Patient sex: M
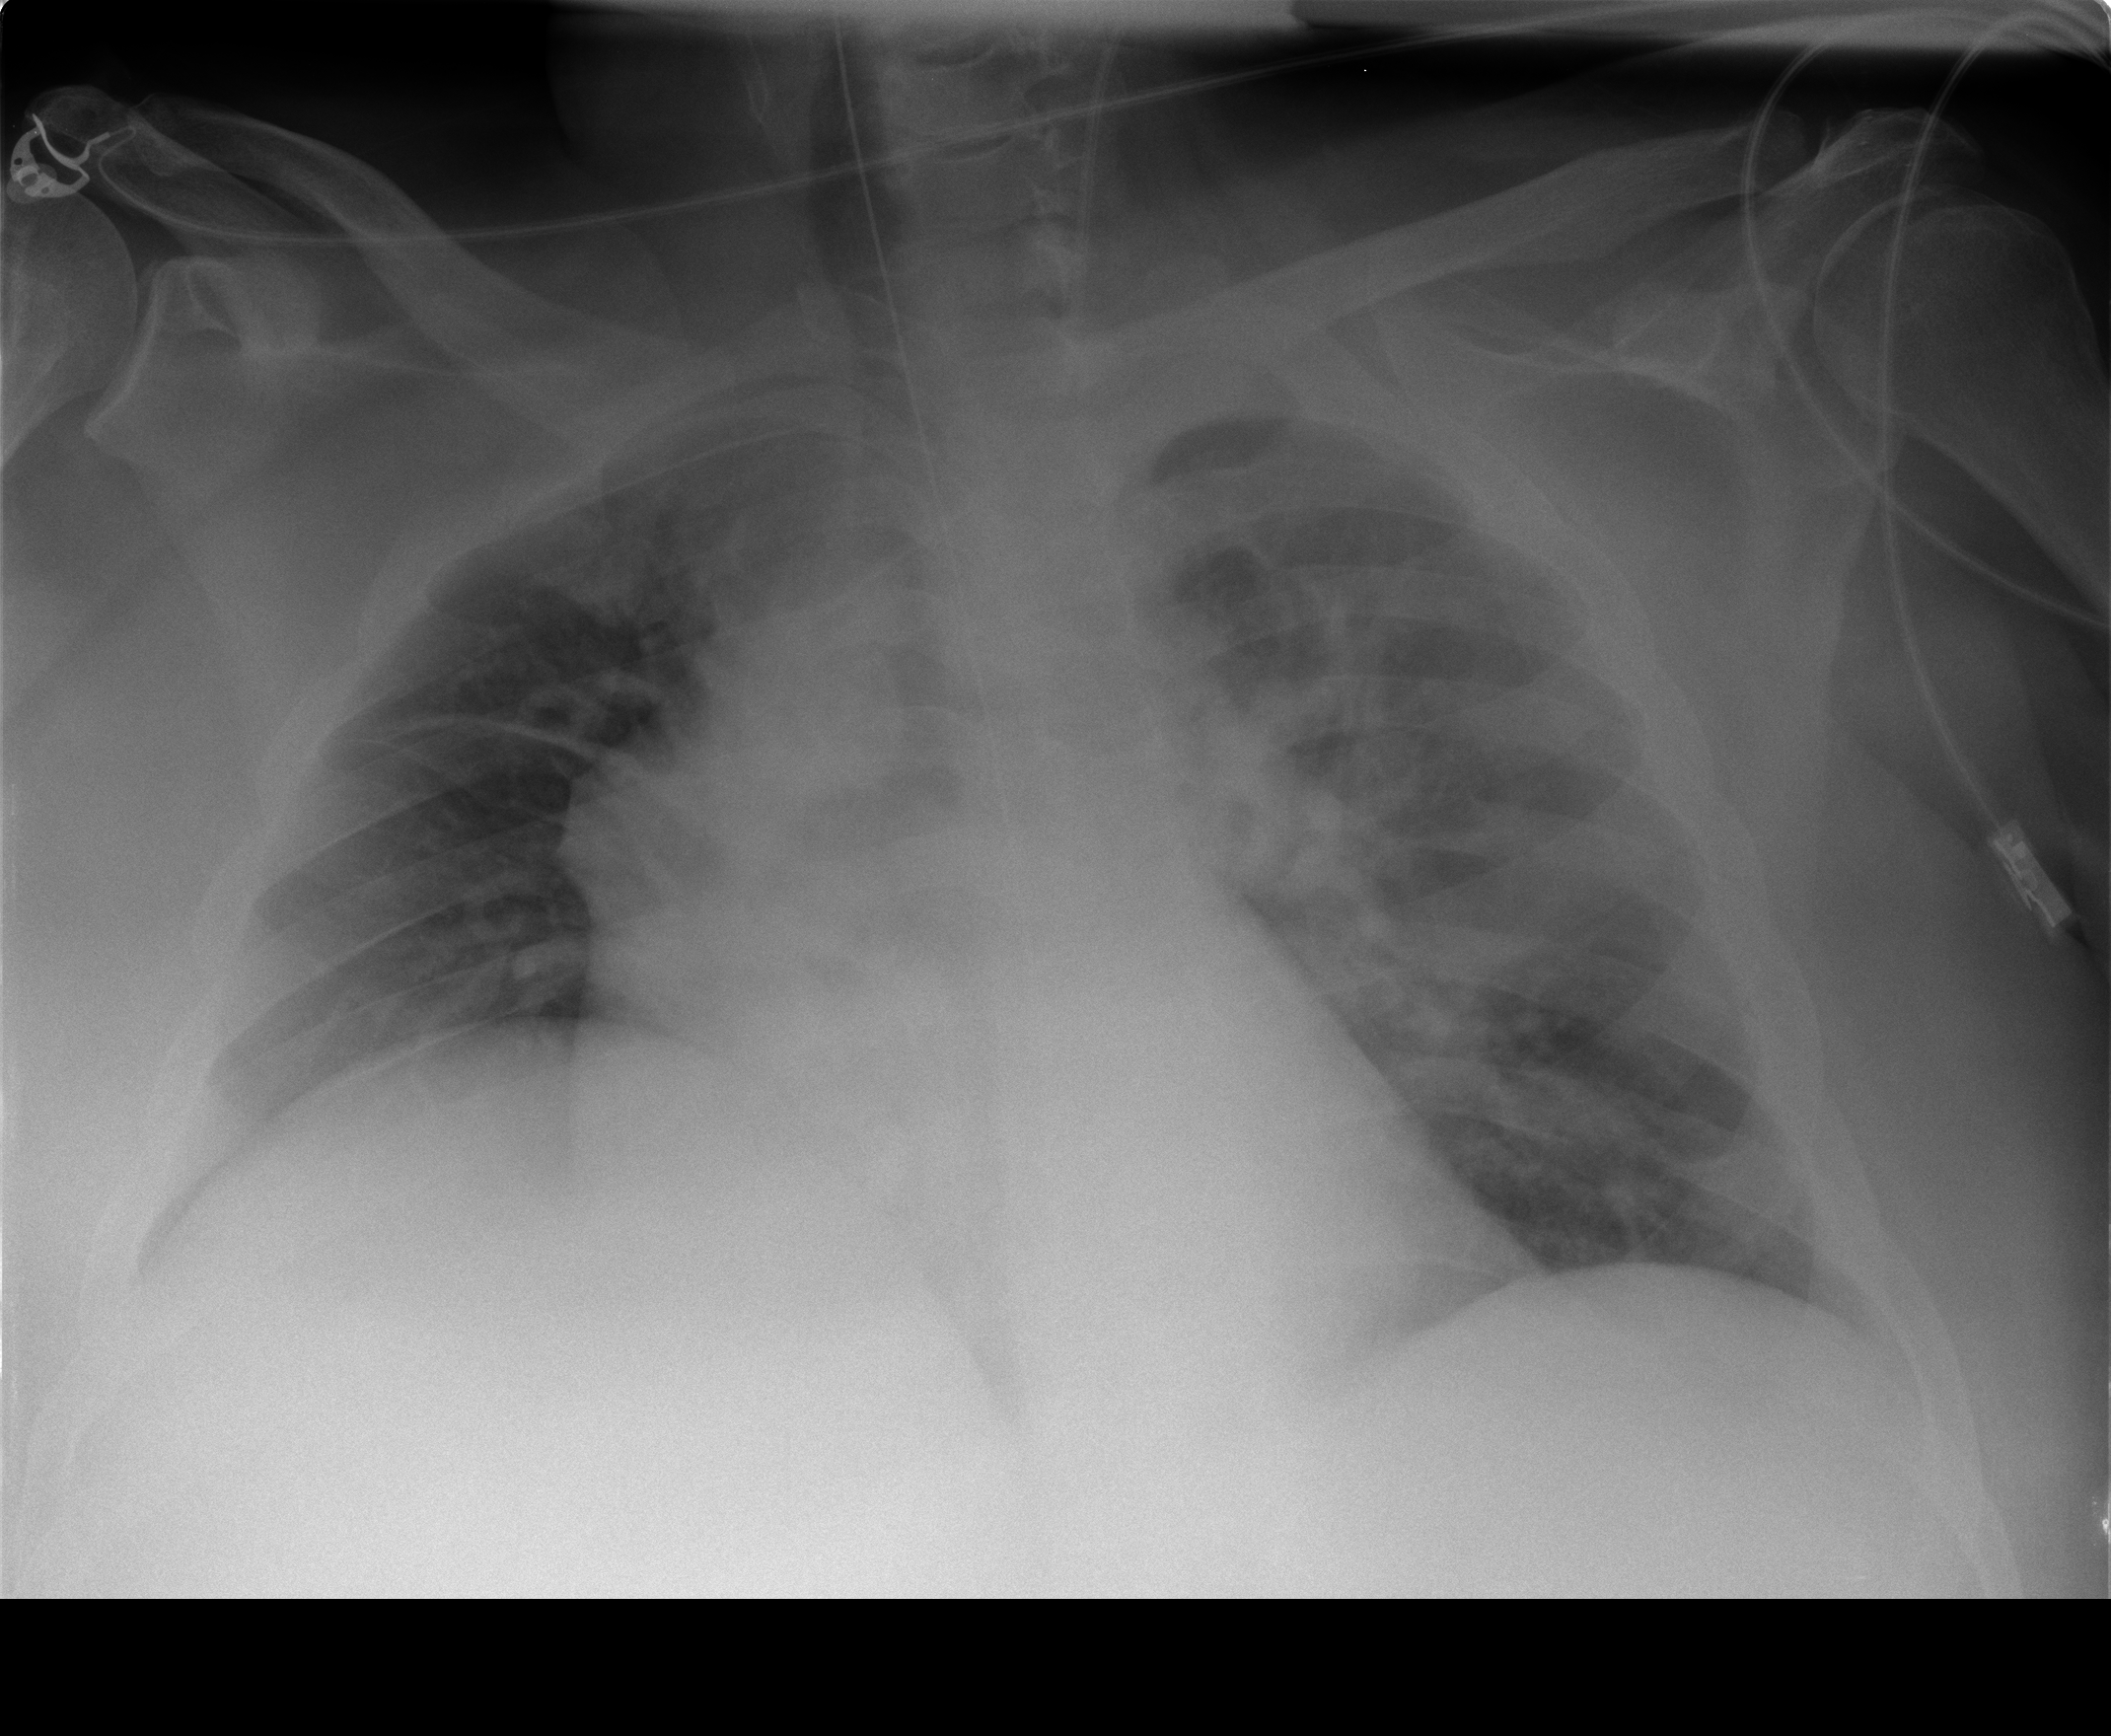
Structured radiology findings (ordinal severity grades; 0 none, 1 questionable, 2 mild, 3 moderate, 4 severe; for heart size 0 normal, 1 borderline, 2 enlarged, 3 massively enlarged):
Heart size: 2
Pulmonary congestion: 2
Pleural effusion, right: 0
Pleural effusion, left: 0
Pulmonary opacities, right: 0
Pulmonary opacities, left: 2
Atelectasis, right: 2
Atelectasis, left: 2